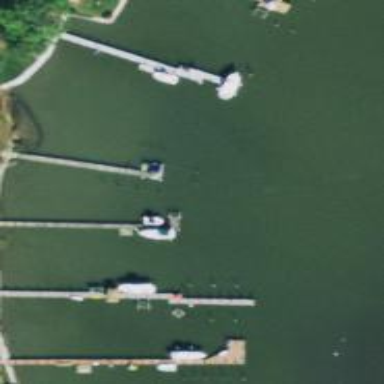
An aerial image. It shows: Man-made pier.